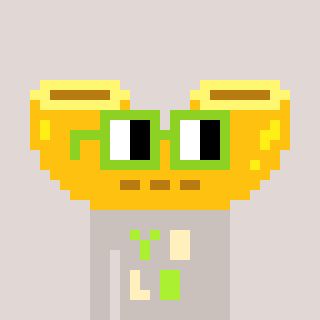
a pixel art character with square light green glasses, a macaroni-shaped head and a foggrey-colored body on a warm background